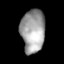
Tissue: lung
Cell type: Epithelial cells
Senescence score: 0.5622
Nuclear area (px): 1009
Mean DAPI intensity: 160.722